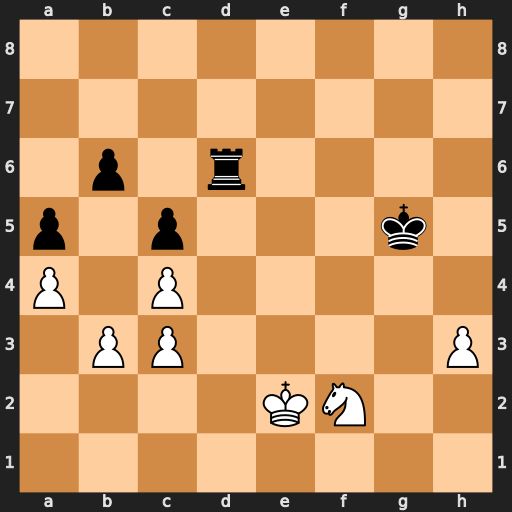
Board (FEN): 8/8/1p1r4/p1p3k1/P1P5/1PP4P/4KN2/8
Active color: w
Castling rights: -
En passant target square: -
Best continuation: Ne4+ Kf4 Nxd6